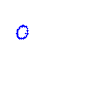
Particle: proton